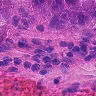
Metastatic tissue present: yes